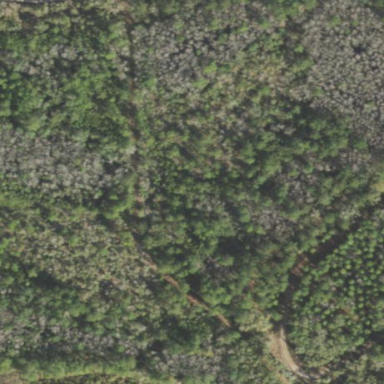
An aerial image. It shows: Mixed leaf woodland.